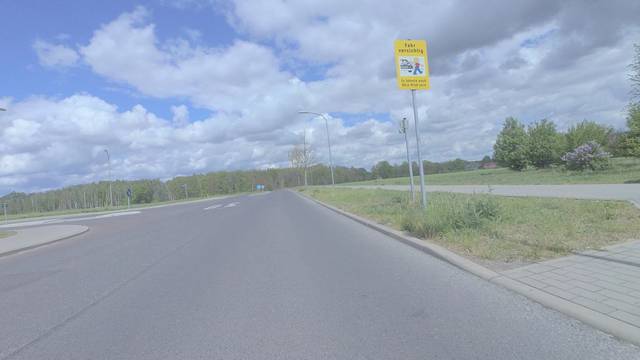
Region: Germany
Coordinates: 52.313, 13.23